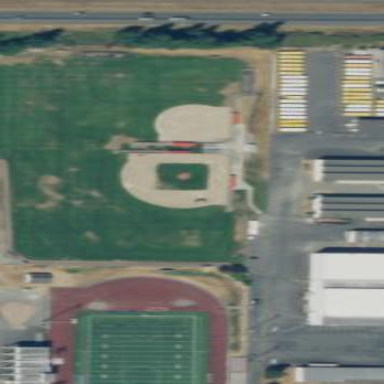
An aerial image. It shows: Baseball pitch for leisure and sports activities.